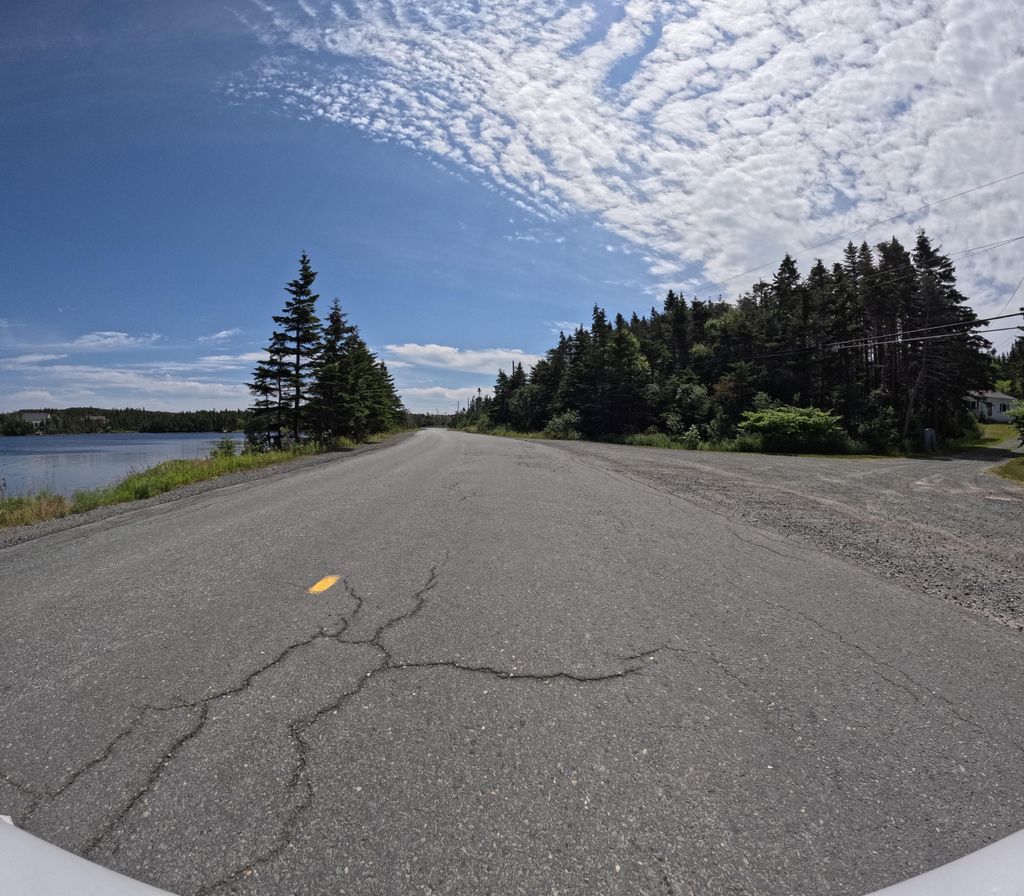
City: st_johns